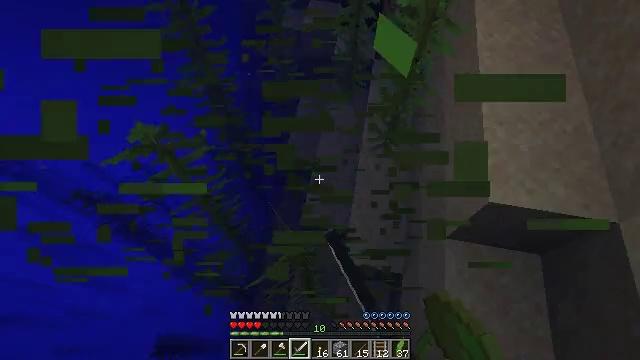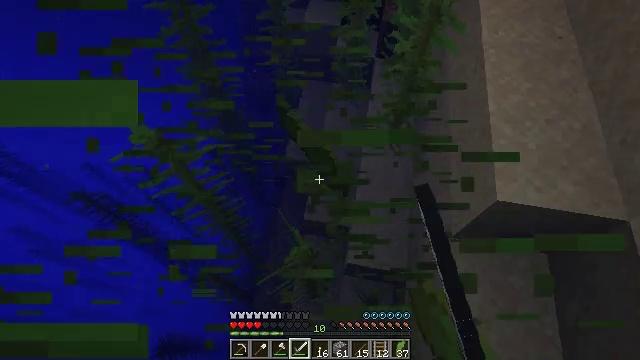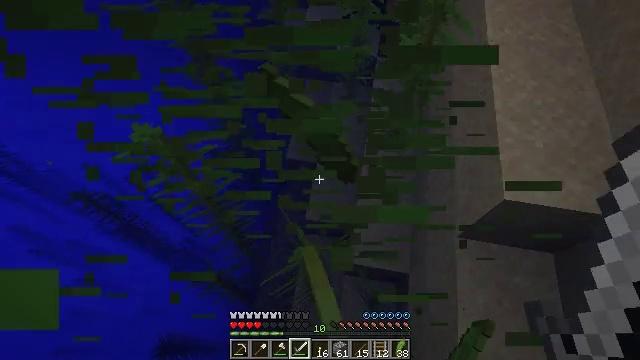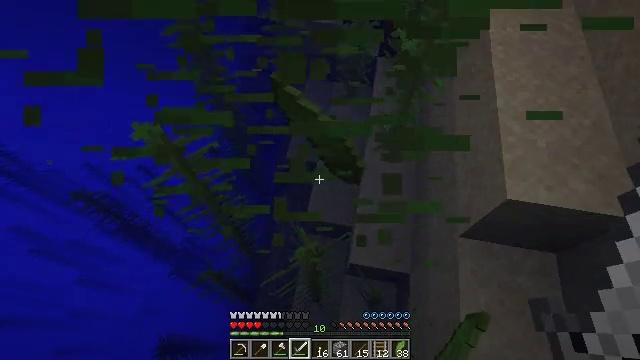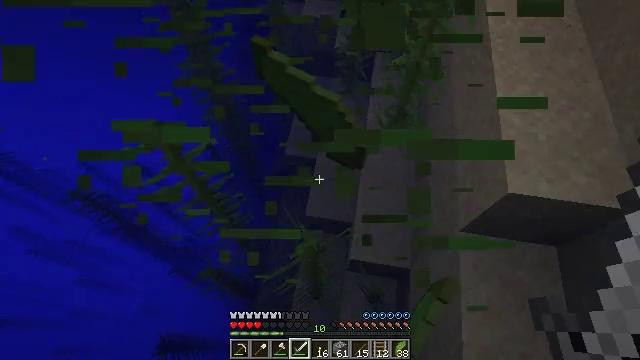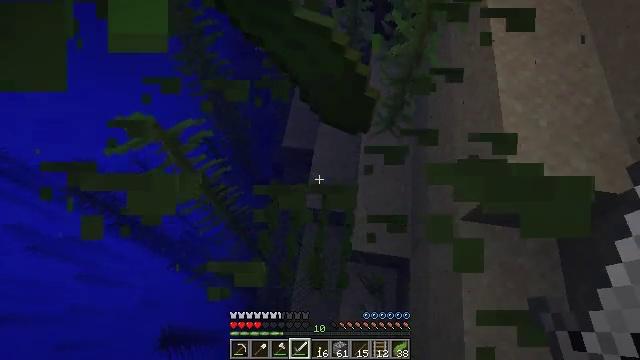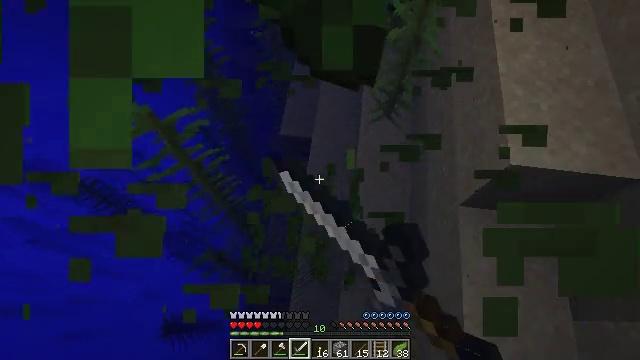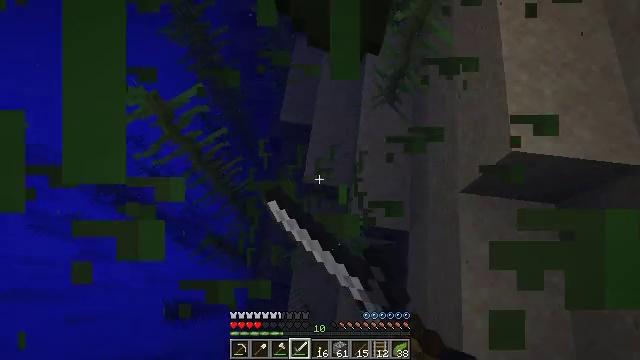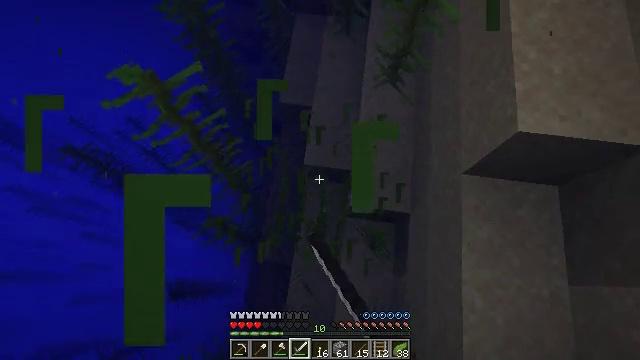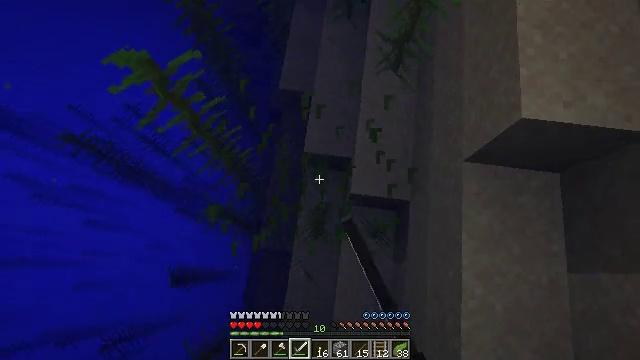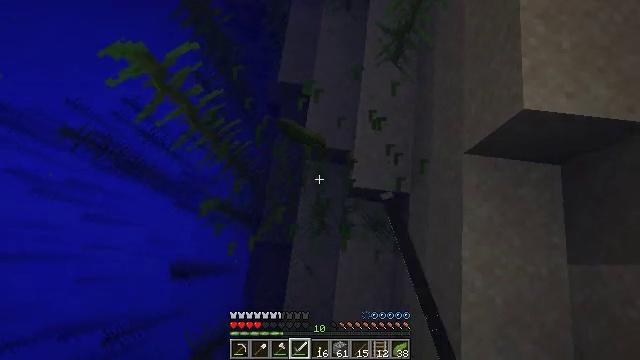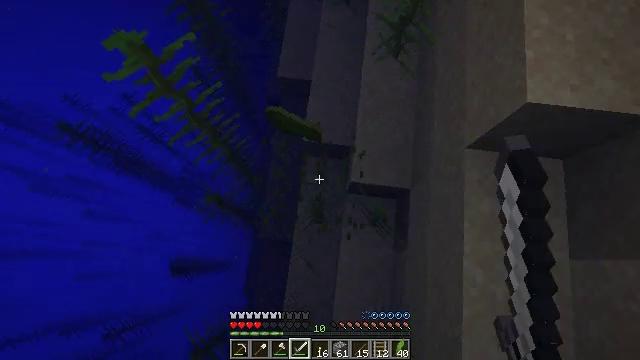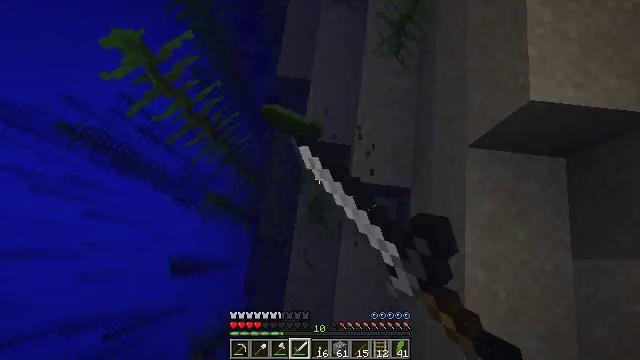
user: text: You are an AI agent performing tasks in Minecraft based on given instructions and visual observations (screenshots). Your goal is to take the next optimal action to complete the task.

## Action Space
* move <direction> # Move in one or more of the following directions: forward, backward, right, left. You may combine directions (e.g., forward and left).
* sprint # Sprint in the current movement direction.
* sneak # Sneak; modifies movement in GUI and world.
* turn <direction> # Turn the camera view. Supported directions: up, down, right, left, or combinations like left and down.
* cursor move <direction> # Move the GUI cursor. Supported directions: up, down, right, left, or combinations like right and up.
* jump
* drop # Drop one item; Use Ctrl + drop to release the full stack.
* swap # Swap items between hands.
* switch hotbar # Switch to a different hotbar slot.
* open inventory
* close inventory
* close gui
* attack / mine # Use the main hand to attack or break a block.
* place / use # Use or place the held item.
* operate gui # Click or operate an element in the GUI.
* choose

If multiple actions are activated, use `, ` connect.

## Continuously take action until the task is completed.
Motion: motion action
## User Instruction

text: Harvesting kelp can be done quickly underwater.
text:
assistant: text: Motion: attack / mine
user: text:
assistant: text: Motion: attack / mine
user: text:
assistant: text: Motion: attack / mine
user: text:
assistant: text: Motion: attack / mine
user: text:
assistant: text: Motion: turn right and down, attack / mine
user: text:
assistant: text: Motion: turn down, attack / mine
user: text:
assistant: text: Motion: turn down, attack / mine
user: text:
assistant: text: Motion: turn down, attack / mine
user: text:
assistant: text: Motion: turn down, attack / mine
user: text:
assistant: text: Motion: turn down, attack / mine
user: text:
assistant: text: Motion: attack / mine
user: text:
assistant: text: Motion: move forward, attack / mine
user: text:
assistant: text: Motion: attack / mine